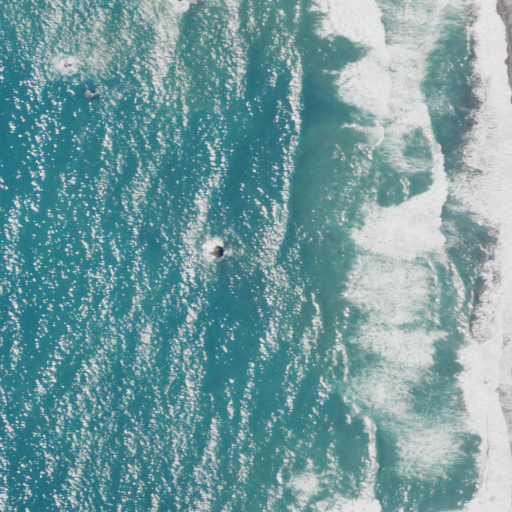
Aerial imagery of island in California named Middle Rock containing open water, barren land, and herbaceous wetlands